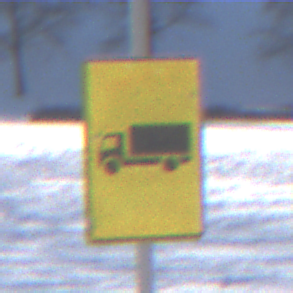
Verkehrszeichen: KFZZulaessigeGesamtmasse3Komma5TOhnePfeilsymbol
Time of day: MorningAfternoon
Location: Outdoor (Nature)
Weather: PartlyCloudy
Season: Winter
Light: Natural